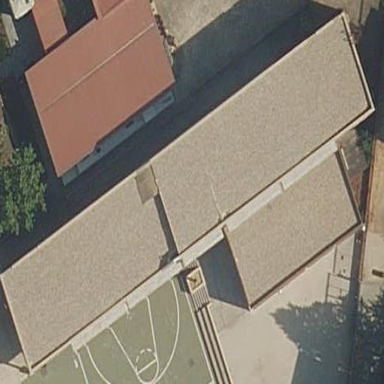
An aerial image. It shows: School building.